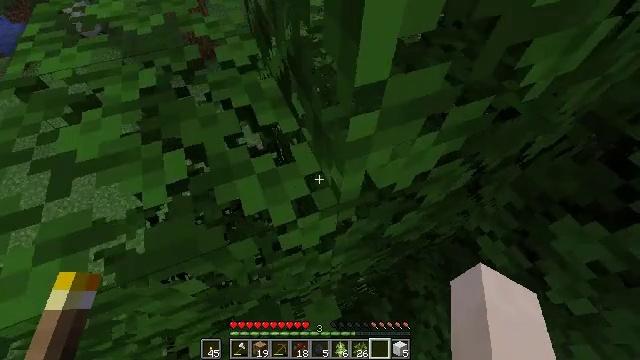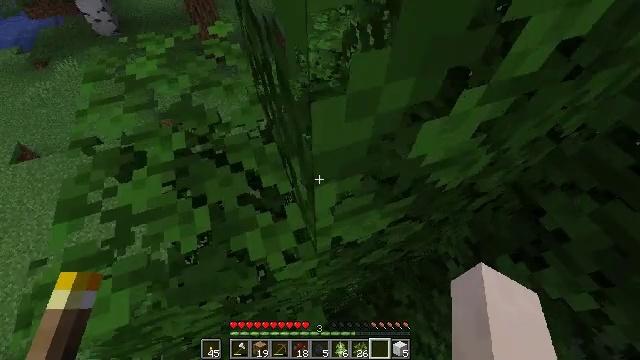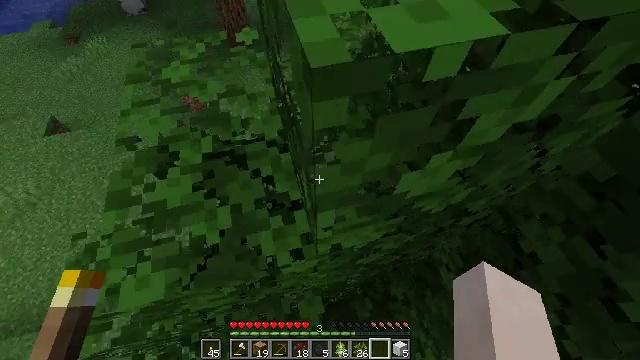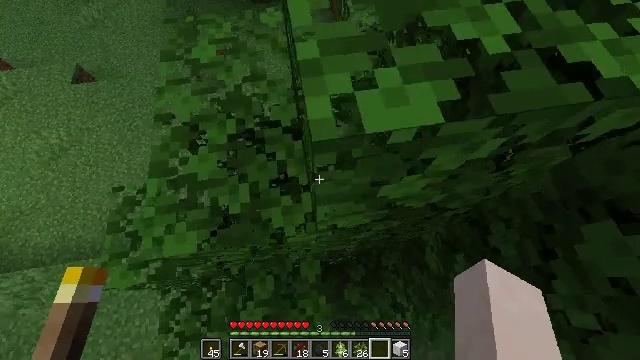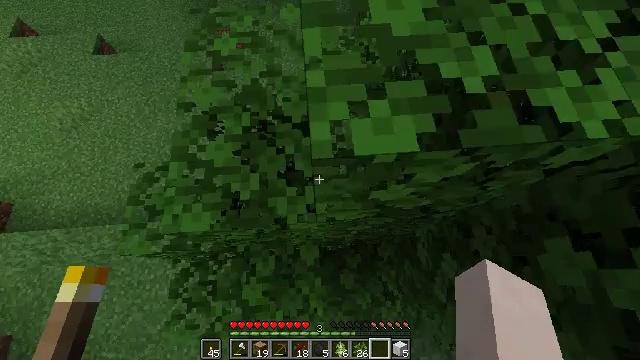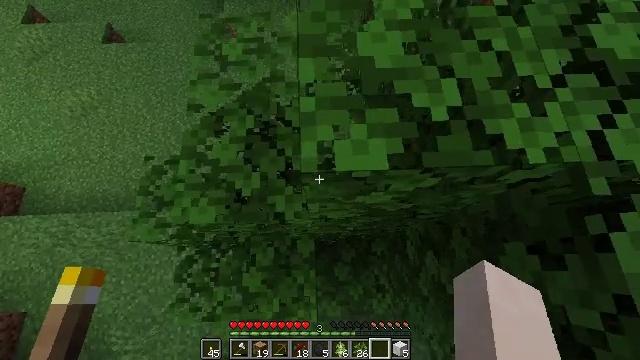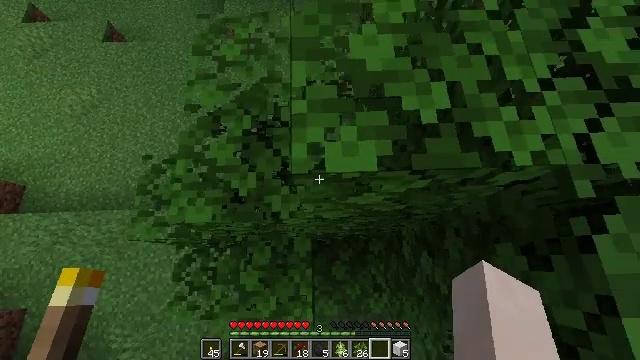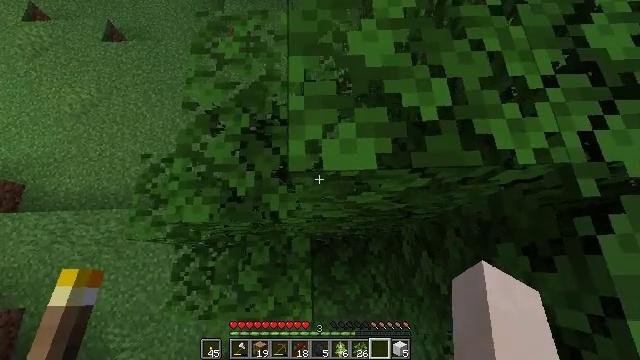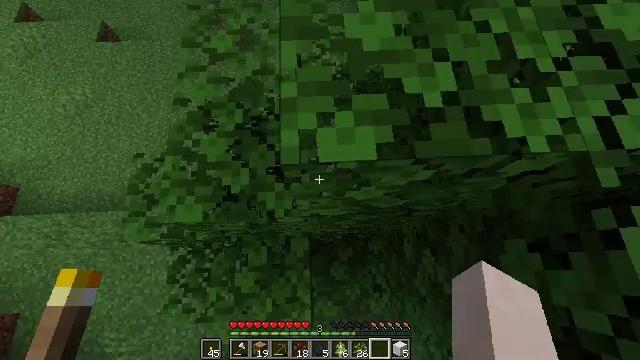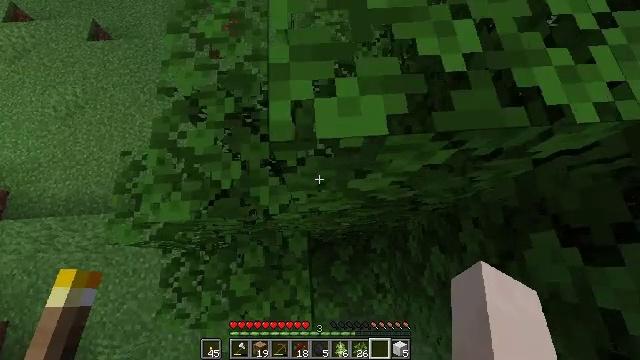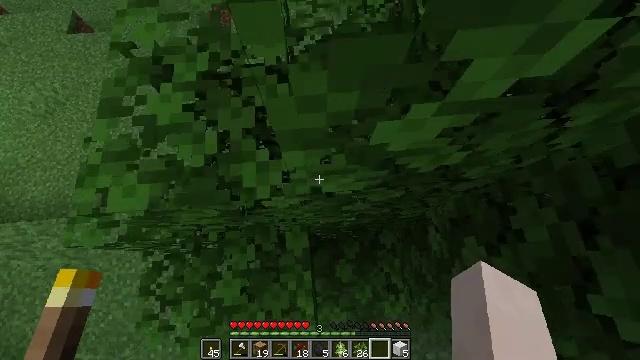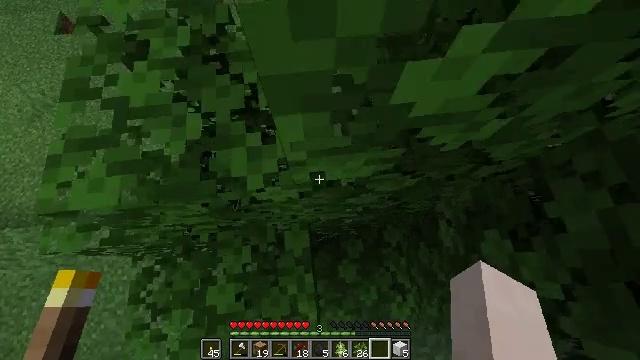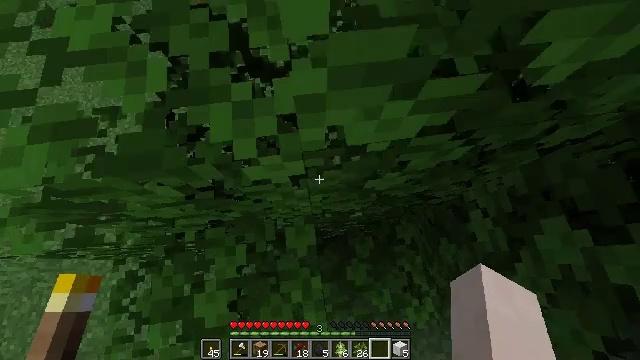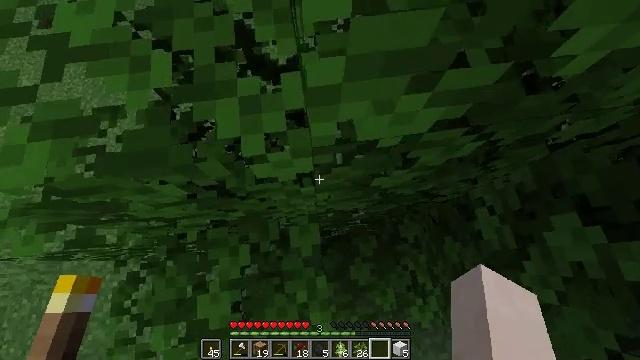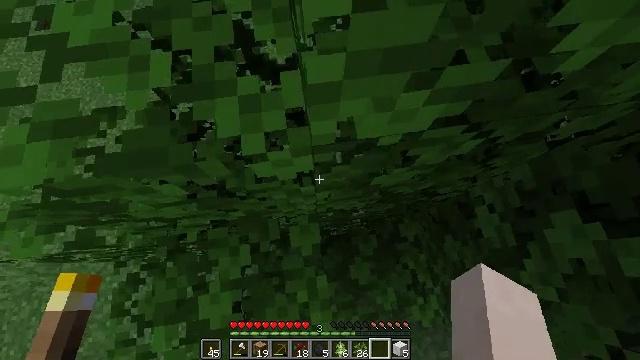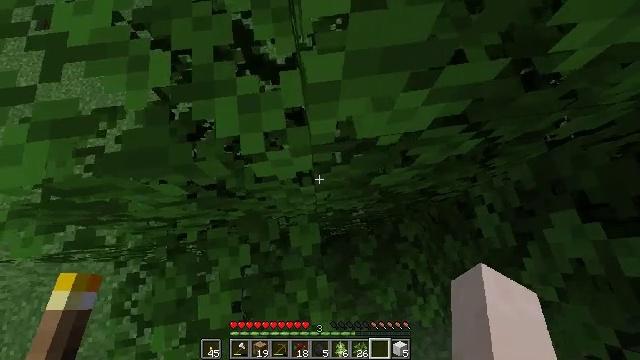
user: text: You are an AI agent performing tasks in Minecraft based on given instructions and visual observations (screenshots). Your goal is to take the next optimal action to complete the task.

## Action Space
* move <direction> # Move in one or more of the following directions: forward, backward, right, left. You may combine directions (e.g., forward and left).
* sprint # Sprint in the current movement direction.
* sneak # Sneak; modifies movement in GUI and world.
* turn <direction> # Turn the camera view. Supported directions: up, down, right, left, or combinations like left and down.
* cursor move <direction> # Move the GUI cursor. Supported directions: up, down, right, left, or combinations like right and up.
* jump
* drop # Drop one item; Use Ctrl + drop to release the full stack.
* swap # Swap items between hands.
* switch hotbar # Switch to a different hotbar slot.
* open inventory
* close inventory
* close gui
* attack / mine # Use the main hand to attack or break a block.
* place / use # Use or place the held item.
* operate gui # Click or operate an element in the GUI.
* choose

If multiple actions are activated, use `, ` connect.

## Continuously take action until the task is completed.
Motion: motion action
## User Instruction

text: Remove oak leaves from branches.
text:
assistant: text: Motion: move forward, turn left, jump
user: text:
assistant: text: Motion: move forward, turn left and down, jump
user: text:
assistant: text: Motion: move forward, turn left and down, jump
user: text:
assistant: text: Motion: move forward, turn left and down, jump
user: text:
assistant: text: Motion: move forward, turn left and down
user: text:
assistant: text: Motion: move forward
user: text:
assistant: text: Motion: move forward and move left
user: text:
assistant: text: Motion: move forward and move left
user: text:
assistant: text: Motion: move forward and move left, turn right
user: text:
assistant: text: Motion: move forward and move left, turn right
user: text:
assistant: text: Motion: move forward and move left, turn right
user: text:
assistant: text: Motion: move forward and move left
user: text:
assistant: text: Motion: move forward
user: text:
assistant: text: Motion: move forward
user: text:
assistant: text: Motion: move forward
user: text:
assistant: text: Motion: no_op
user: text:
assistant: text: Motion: no_op
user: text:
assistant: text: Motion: move left
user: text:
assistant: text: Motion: move left
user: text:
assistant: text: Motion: move left
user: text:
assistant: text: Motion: move left
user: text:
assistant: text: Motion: move forward and move left
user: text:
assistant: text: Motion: move forward and move left
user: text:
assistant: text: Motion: move forward
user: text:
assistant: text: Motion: move forward, jump
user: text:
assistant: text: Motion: move forward, turn right, jump
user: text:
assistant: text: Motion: move forward, turn right and down, jump
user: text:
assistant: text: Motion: move forward, turn right, jump
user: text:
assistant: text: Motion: move forward, turn right, jump
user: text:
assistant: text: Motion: move forward, turn right, jump